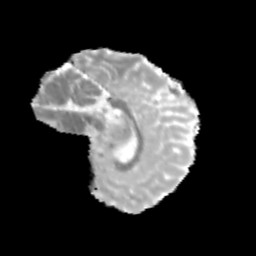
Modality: MD
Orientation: sagittal
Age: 13
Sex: female
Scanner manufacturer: siemens
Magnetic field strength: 3 T
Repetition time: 3.8 s
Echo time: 0.07 s